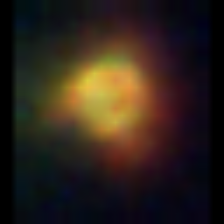
Taxon: NanoPlankton
Group: Other